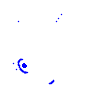
Particle: electron